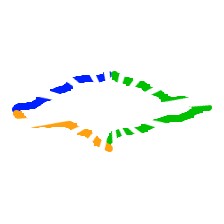
Shape: rhombus